Field crop: maize
Growth stage: 2
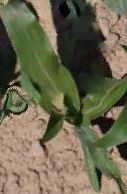
Species: maize